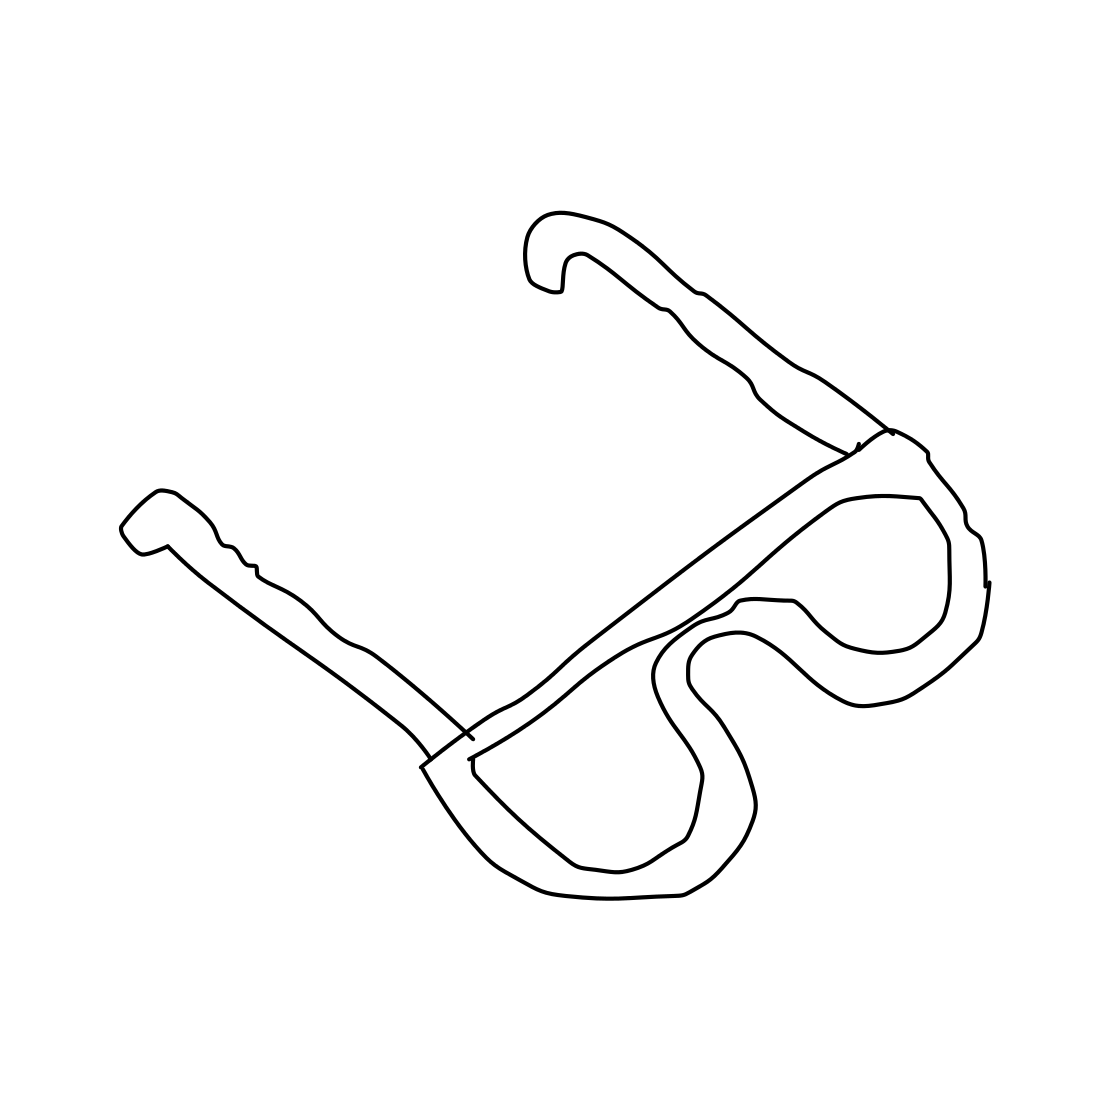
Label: eyeglasses